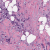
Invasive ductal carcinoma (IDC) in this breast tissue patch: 1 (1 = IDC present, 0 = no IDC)